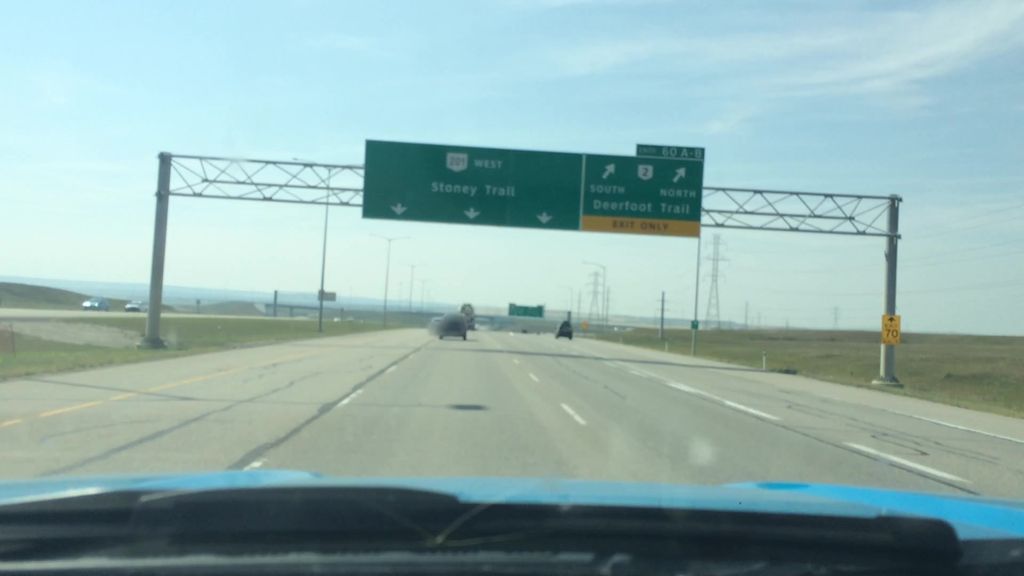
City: calgary